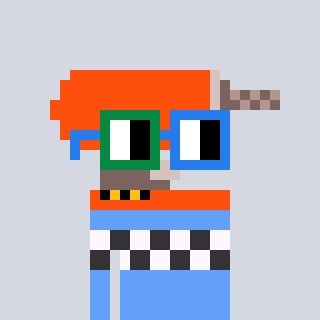
a pixel art character with square green and blue glasses, a drill-shaped head and a blue-colored body on a cool background